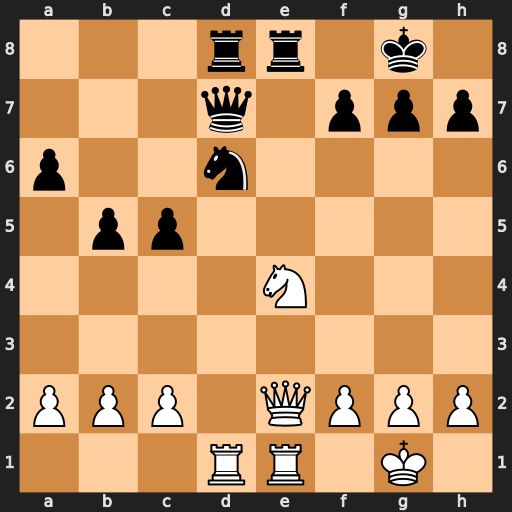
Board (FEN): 3rr1k1/3q1ppp/p2n4/1pp5/4N3/8/PPP1QPPP/3RR1K1
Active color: w
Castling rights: -
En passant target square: -
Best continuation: Rxd6 Qxd6 Nxd6 Rxe2 Rxe2 Kf8 Rd2